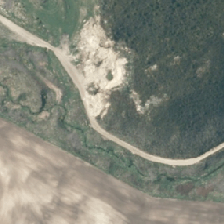
Land cover: manuka_kanuka